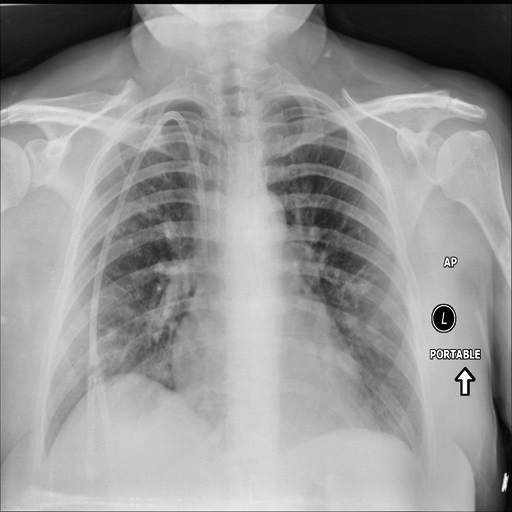
Finding: NORMAL